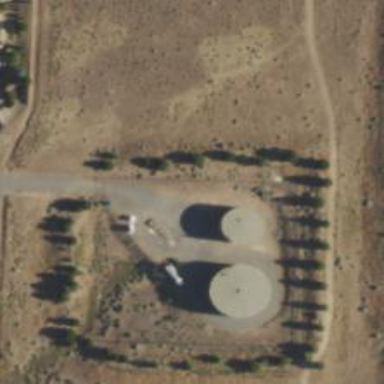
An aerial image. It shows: Storage tank with man-made structure.